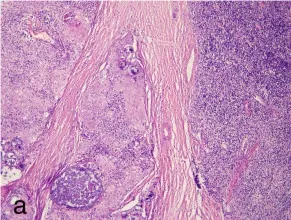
Postoperative photomicrographs of lesion in MEC component. (a) The tumor was composed of nests of epidermoid cells with mucin-producing areas (left side of the figure) and lymphocyte-rich areas (right side of figure). They represented the MEC component and thymoma component, respectively. H & E staining with original magnification of 200 x.
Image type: pathology (h&e)